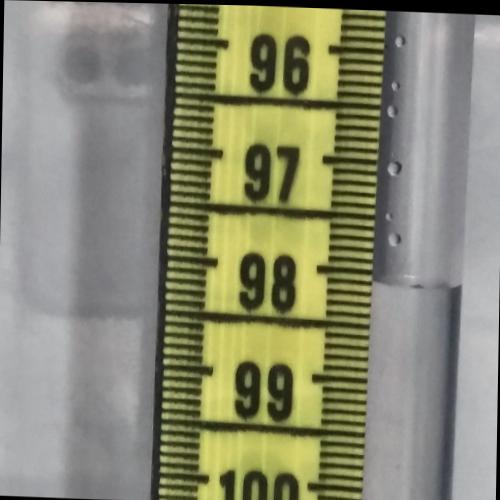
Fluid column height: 98.1 cm